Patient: sex F, age 33
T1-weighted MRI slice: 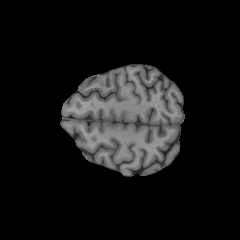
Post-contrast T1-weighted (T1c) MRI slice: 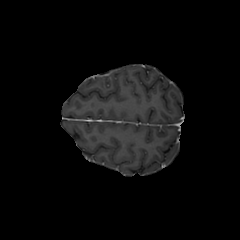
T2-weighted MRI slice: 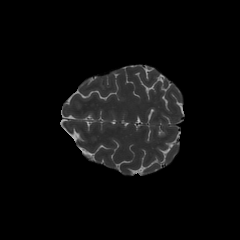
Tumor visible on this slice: no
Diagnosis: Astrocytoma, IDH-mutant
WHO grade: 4